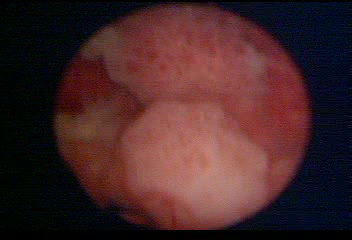
Modality: WLC
Class: Malignant
Subclass: HighGradePapillary
Lesion: L1
Stage: T1
Morphology: Papillary
Bladder cancer association: Yes
Annotated structures: Tumor, Tumor